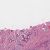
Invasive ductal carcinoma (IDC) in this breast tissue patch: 1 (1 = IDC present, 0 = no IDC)